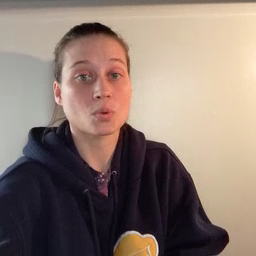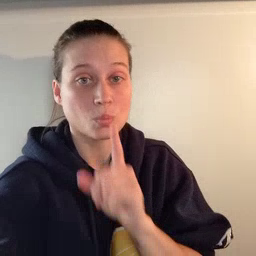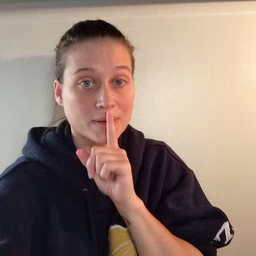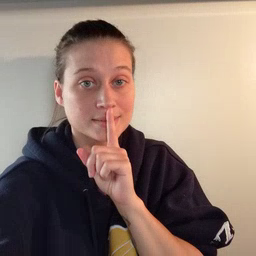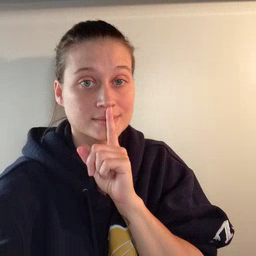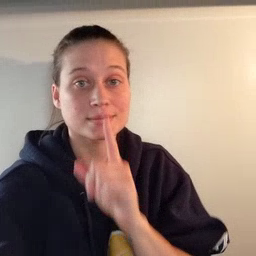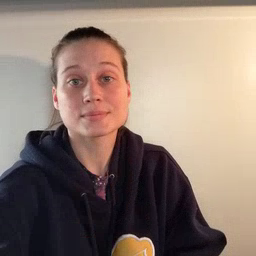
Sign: quiet